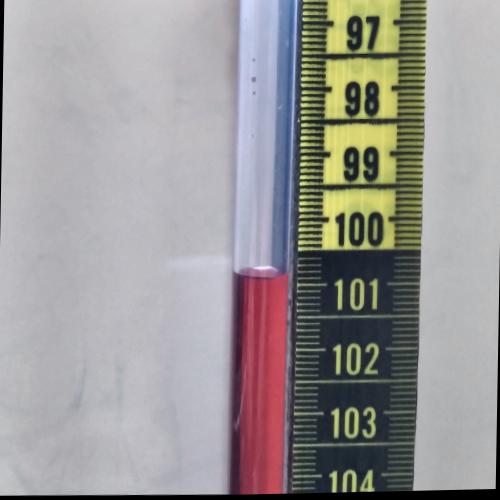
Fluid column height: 100.9 cm